Field crop: maize
Growth stage: 2
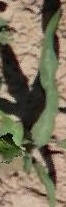
Species: maize